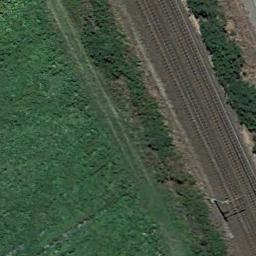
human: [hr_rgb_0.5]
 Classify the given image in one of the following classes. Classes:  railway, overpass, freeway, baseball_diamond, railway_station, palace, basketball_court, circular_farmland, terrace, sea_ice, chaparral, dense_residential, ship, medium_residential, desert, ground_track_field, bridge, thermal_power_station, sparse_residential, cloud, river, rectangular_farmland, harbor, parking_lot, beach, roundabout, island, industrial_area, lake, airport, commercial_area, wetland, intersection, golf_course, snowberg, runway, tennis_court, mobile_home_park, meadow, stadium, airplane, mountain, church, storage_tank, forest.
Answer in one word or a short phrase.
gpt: railway